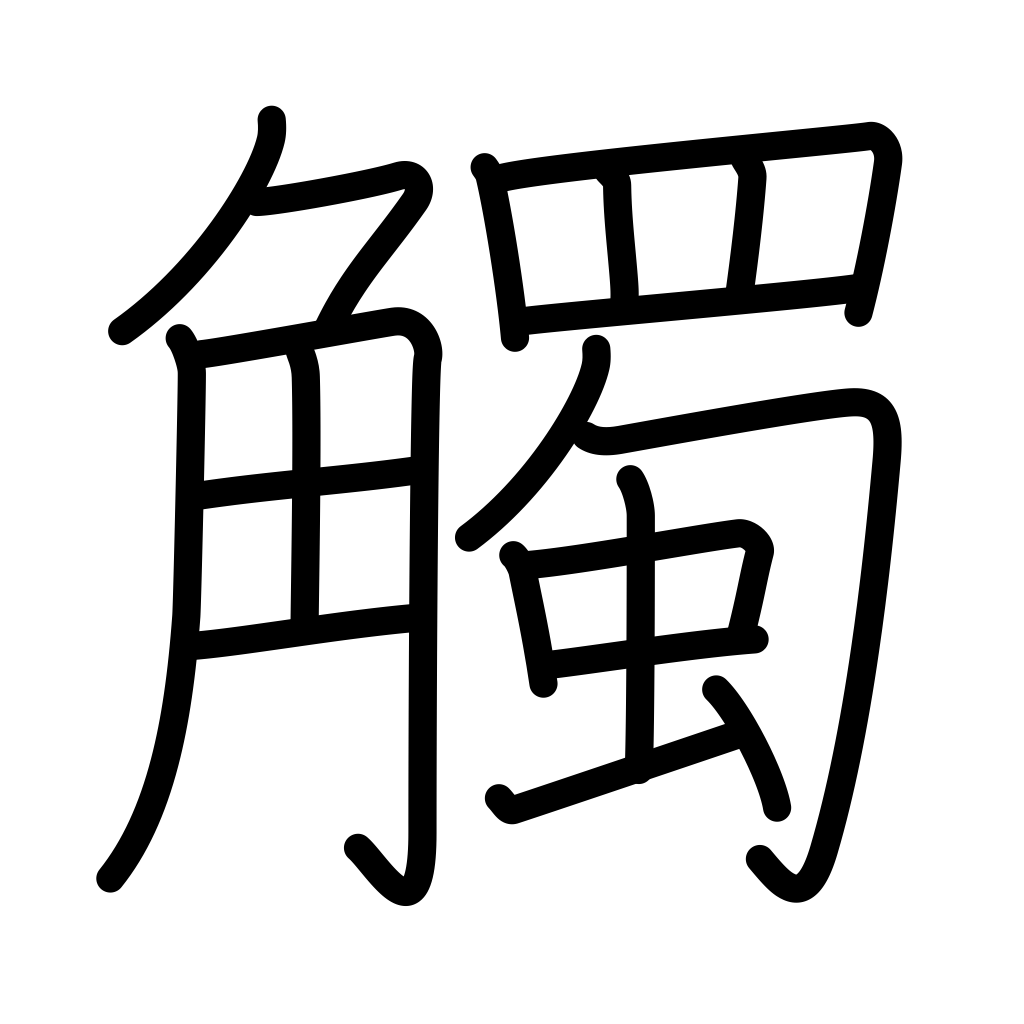
Meaning: touch, feel, hit, proclaim, announce, conflict, contact